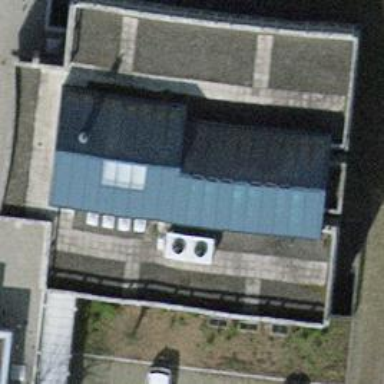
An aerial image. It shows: Government office.